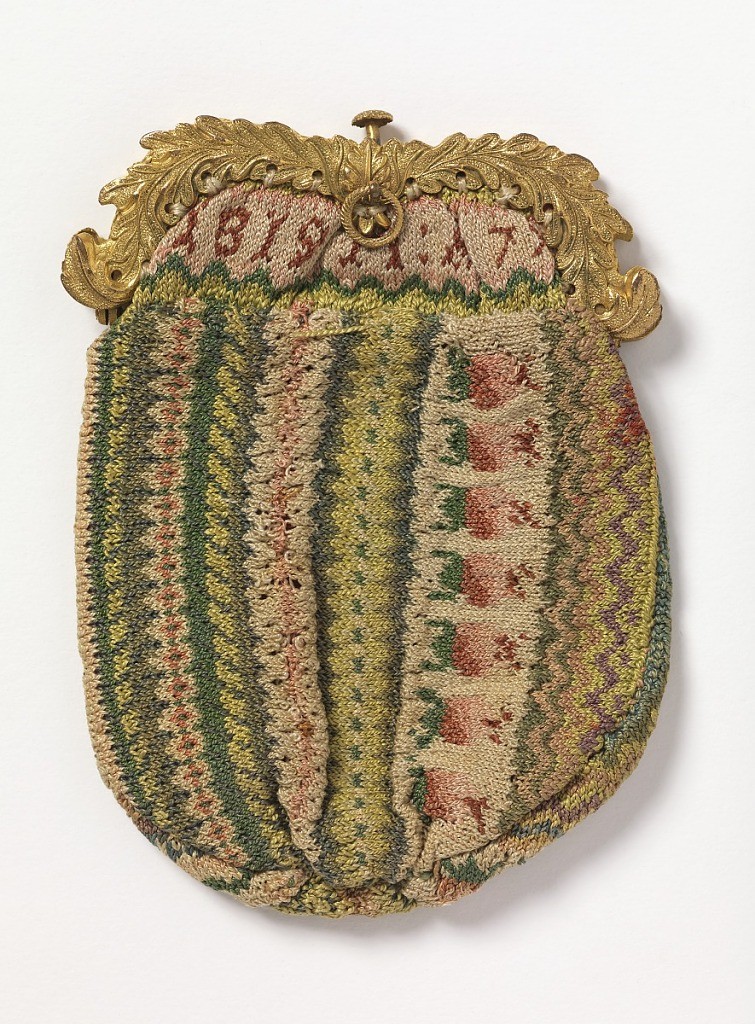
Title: Purse
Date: early 19th century
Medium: silk, metal Technique: knitted
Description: Small bag of knitted silk with a silver gilt frame. Striped with geometric patterns in yellows and pink rosebuds on a white ground. Inscription at the top "L.W. ALSOP".